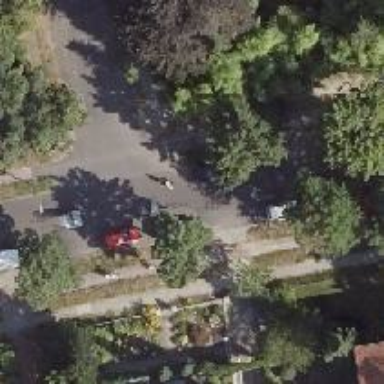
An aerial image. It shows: Residential road with sidewalks on both sides.